Interaction volume radius: 5 \u00c5
Interaction volume height: 20 \u00c5
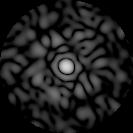
Disorder parameter: 0.8348